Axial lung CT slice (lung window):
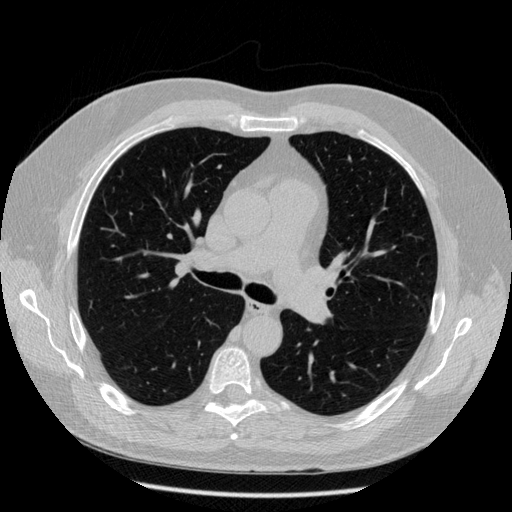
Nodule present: no